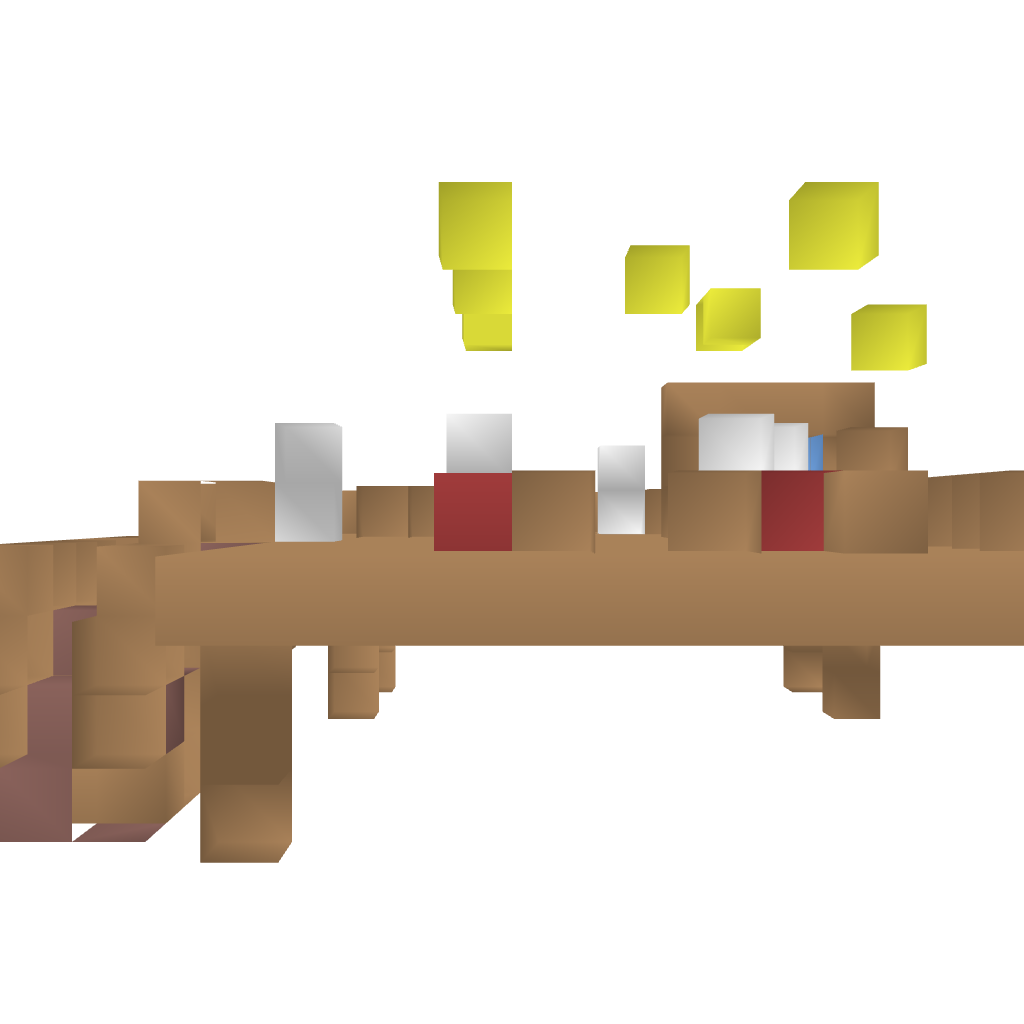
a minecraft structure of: shore house 1 bad low quality